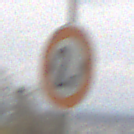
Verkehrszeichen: TatsaechlicheBreite2
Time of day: MorningAfternoon
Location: Outdoor (Suburban)
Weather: Overcast
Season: NotSpecified
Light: Natural